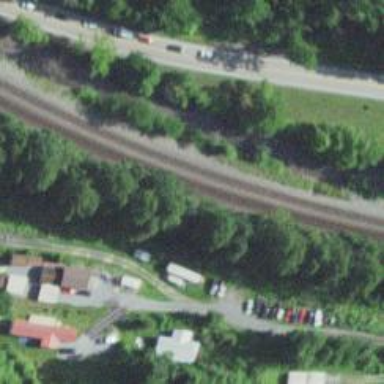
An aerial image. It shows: Railway track.